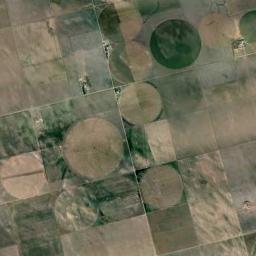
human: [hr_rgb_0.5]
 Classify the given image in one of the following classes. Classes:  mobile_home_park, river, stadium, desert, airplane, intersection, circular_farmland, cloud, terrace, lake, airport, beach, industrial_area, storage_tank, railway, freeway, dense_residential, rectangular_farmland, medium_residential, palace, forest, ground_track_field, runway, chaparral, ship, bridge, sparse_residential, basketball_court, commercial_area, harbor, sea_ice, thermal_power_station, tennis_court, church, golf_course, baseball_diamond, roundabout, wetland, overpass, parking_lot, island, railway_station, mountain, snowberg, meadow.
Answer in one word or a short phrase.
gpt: circular_farmland